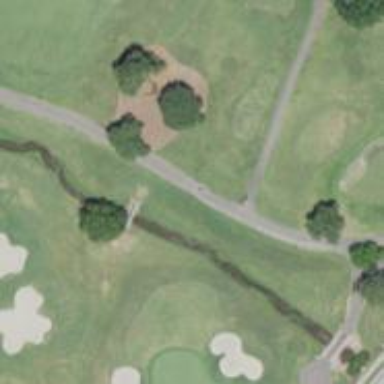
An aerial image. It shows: Path used for both walking and golf.